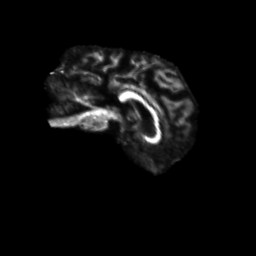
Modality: FA
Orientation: sagittal
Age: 73
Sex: male
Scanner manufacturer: siemens
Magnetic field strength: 3 T
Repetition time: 4.71 s
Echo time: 0.0906 s